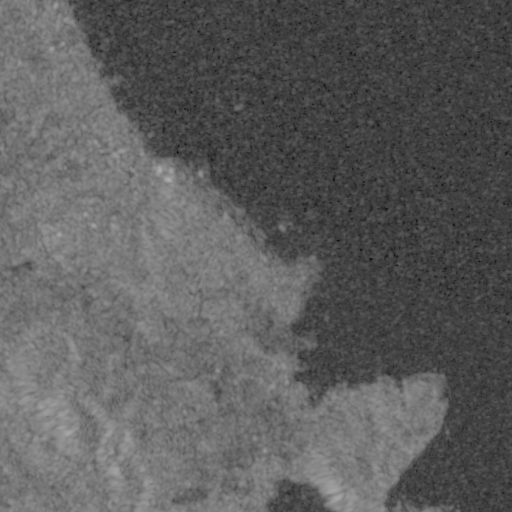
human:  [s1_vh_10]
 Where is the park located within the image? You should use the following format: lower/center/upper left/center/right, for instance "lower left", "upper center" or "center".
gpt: The park is located in the upper left of the image.
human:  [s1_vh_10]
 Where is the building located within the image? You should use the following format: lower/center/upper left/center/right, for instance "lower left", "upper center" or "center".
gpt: There is no building in the image.

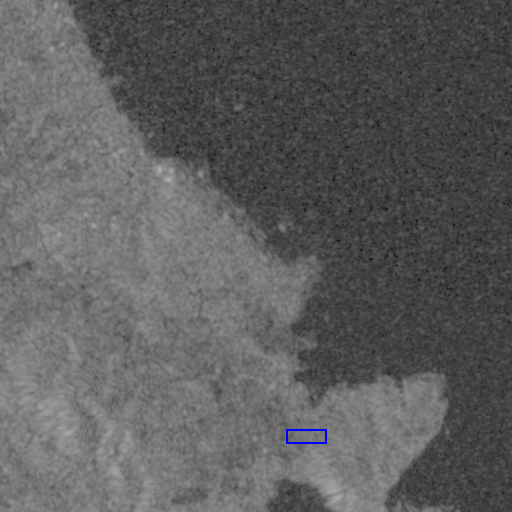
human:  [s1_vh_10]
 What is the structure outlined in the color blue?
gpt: The structure outlined in blue is a crop field.
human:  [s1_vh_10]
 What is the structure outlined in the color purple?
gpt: There is no purple outline.